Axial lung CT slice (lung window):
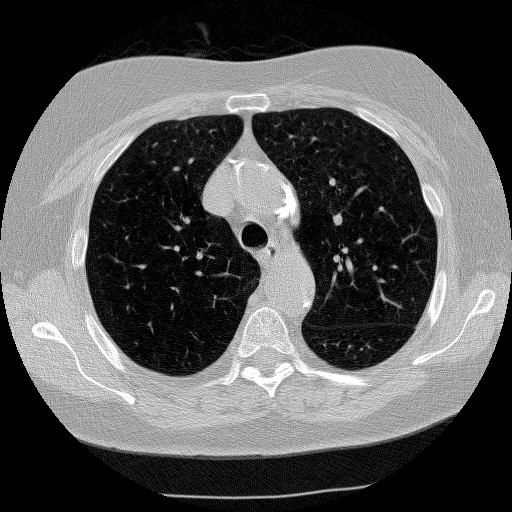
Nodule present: no